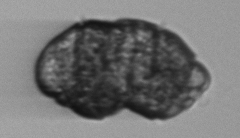
Label: Margalefidinium